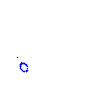
Particle: proton